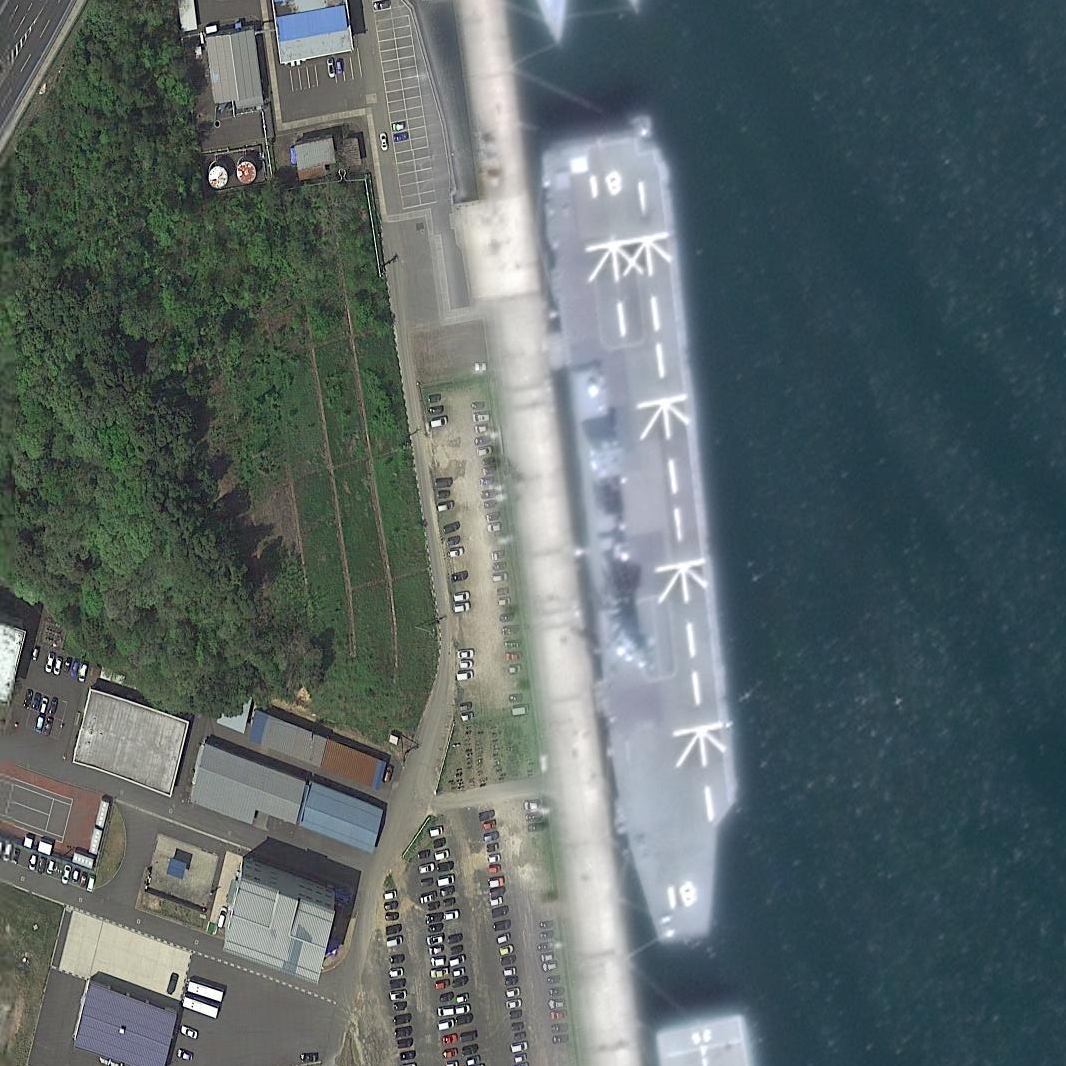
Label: Hyuga-class_helicopter_destroyer